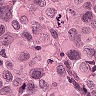
Metastatic tissue present: yes